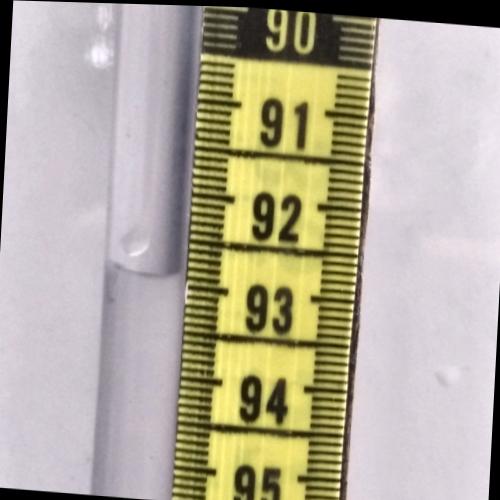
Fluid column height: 92.9 cm